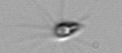
Label: Calciopappus